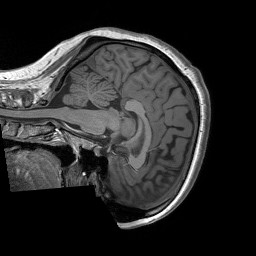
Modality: T1w
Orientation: sagittal
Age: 35
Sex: female
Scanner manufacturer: siemens
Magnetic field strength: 3 T
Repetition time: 1.9 s
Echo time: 0.00243 s